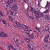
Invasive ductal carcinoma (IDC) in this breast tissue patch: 1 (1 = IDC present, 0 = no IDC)